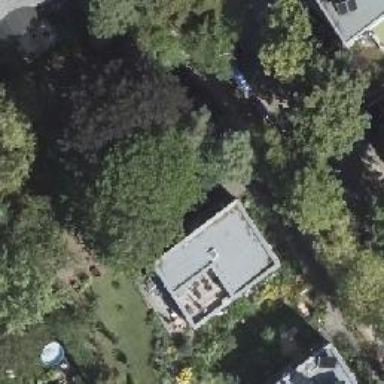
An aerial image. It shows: Detached building.